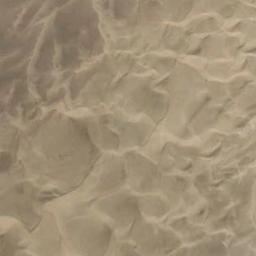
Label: desert